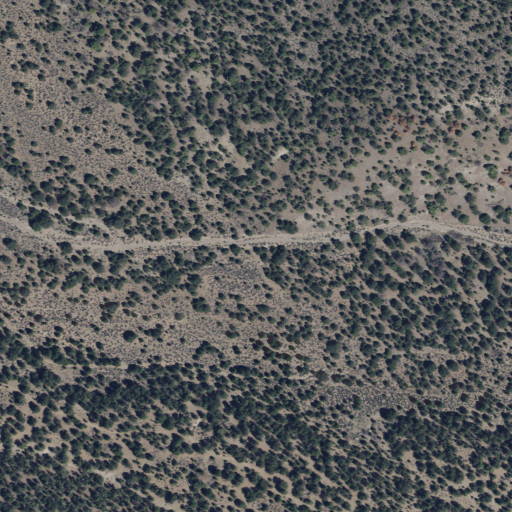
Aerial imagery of valley in Utah named Marshall Canyon containing evergreen forest and shrub